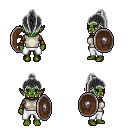
a pixel art fantasy rpg character, female body template, orc, green skin, white sleeveless shirt, white pants, gray long topknot hairstyle, leather bracers, shield, four views (front, back, left, right), 2x2 character sprite sheet, small pixel art, hard edges, no anti-aliasing